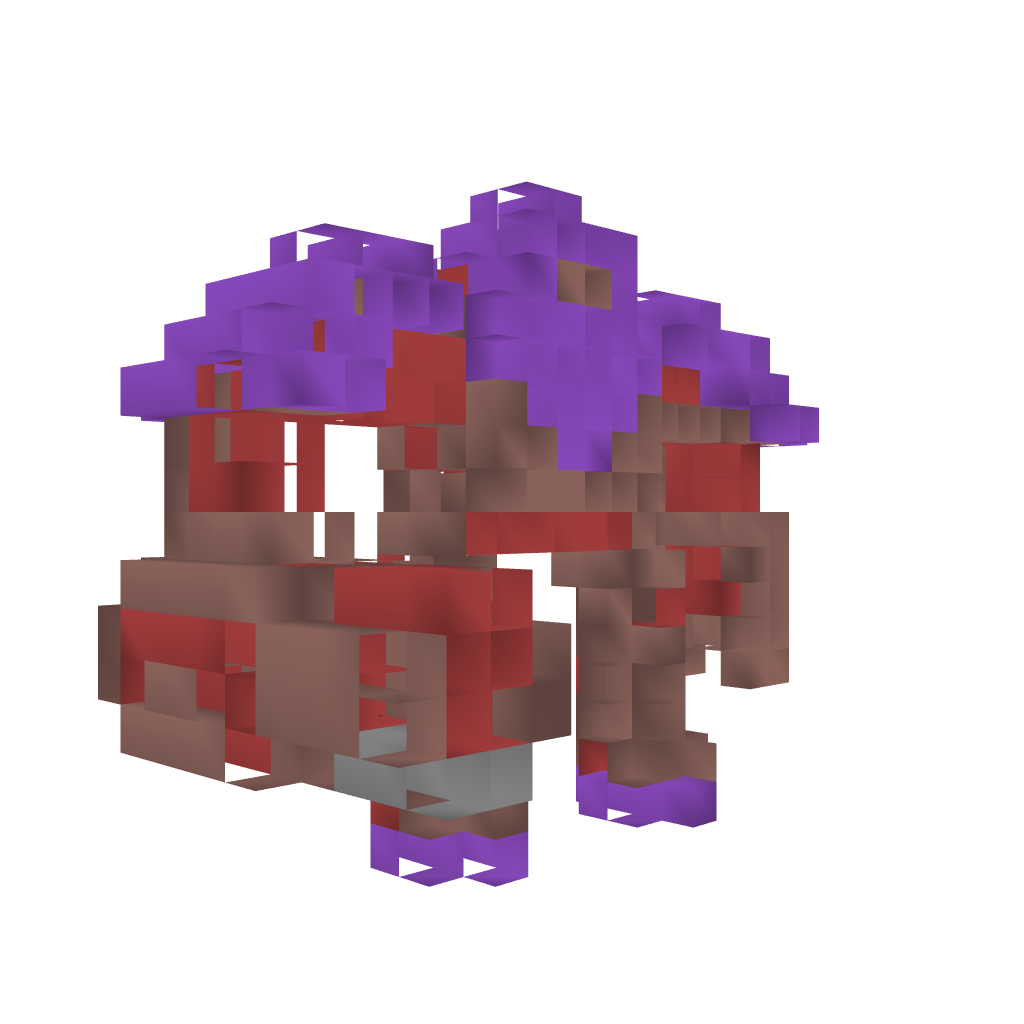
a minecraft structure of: Series A Mech 3 bad low quality